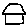
Label: house